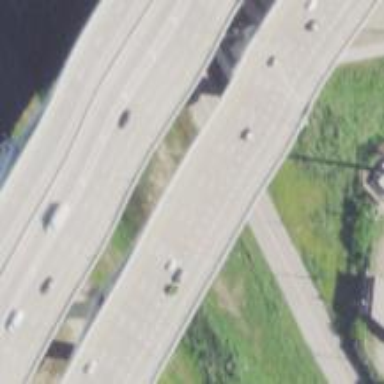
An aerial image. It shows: Motorway junction.